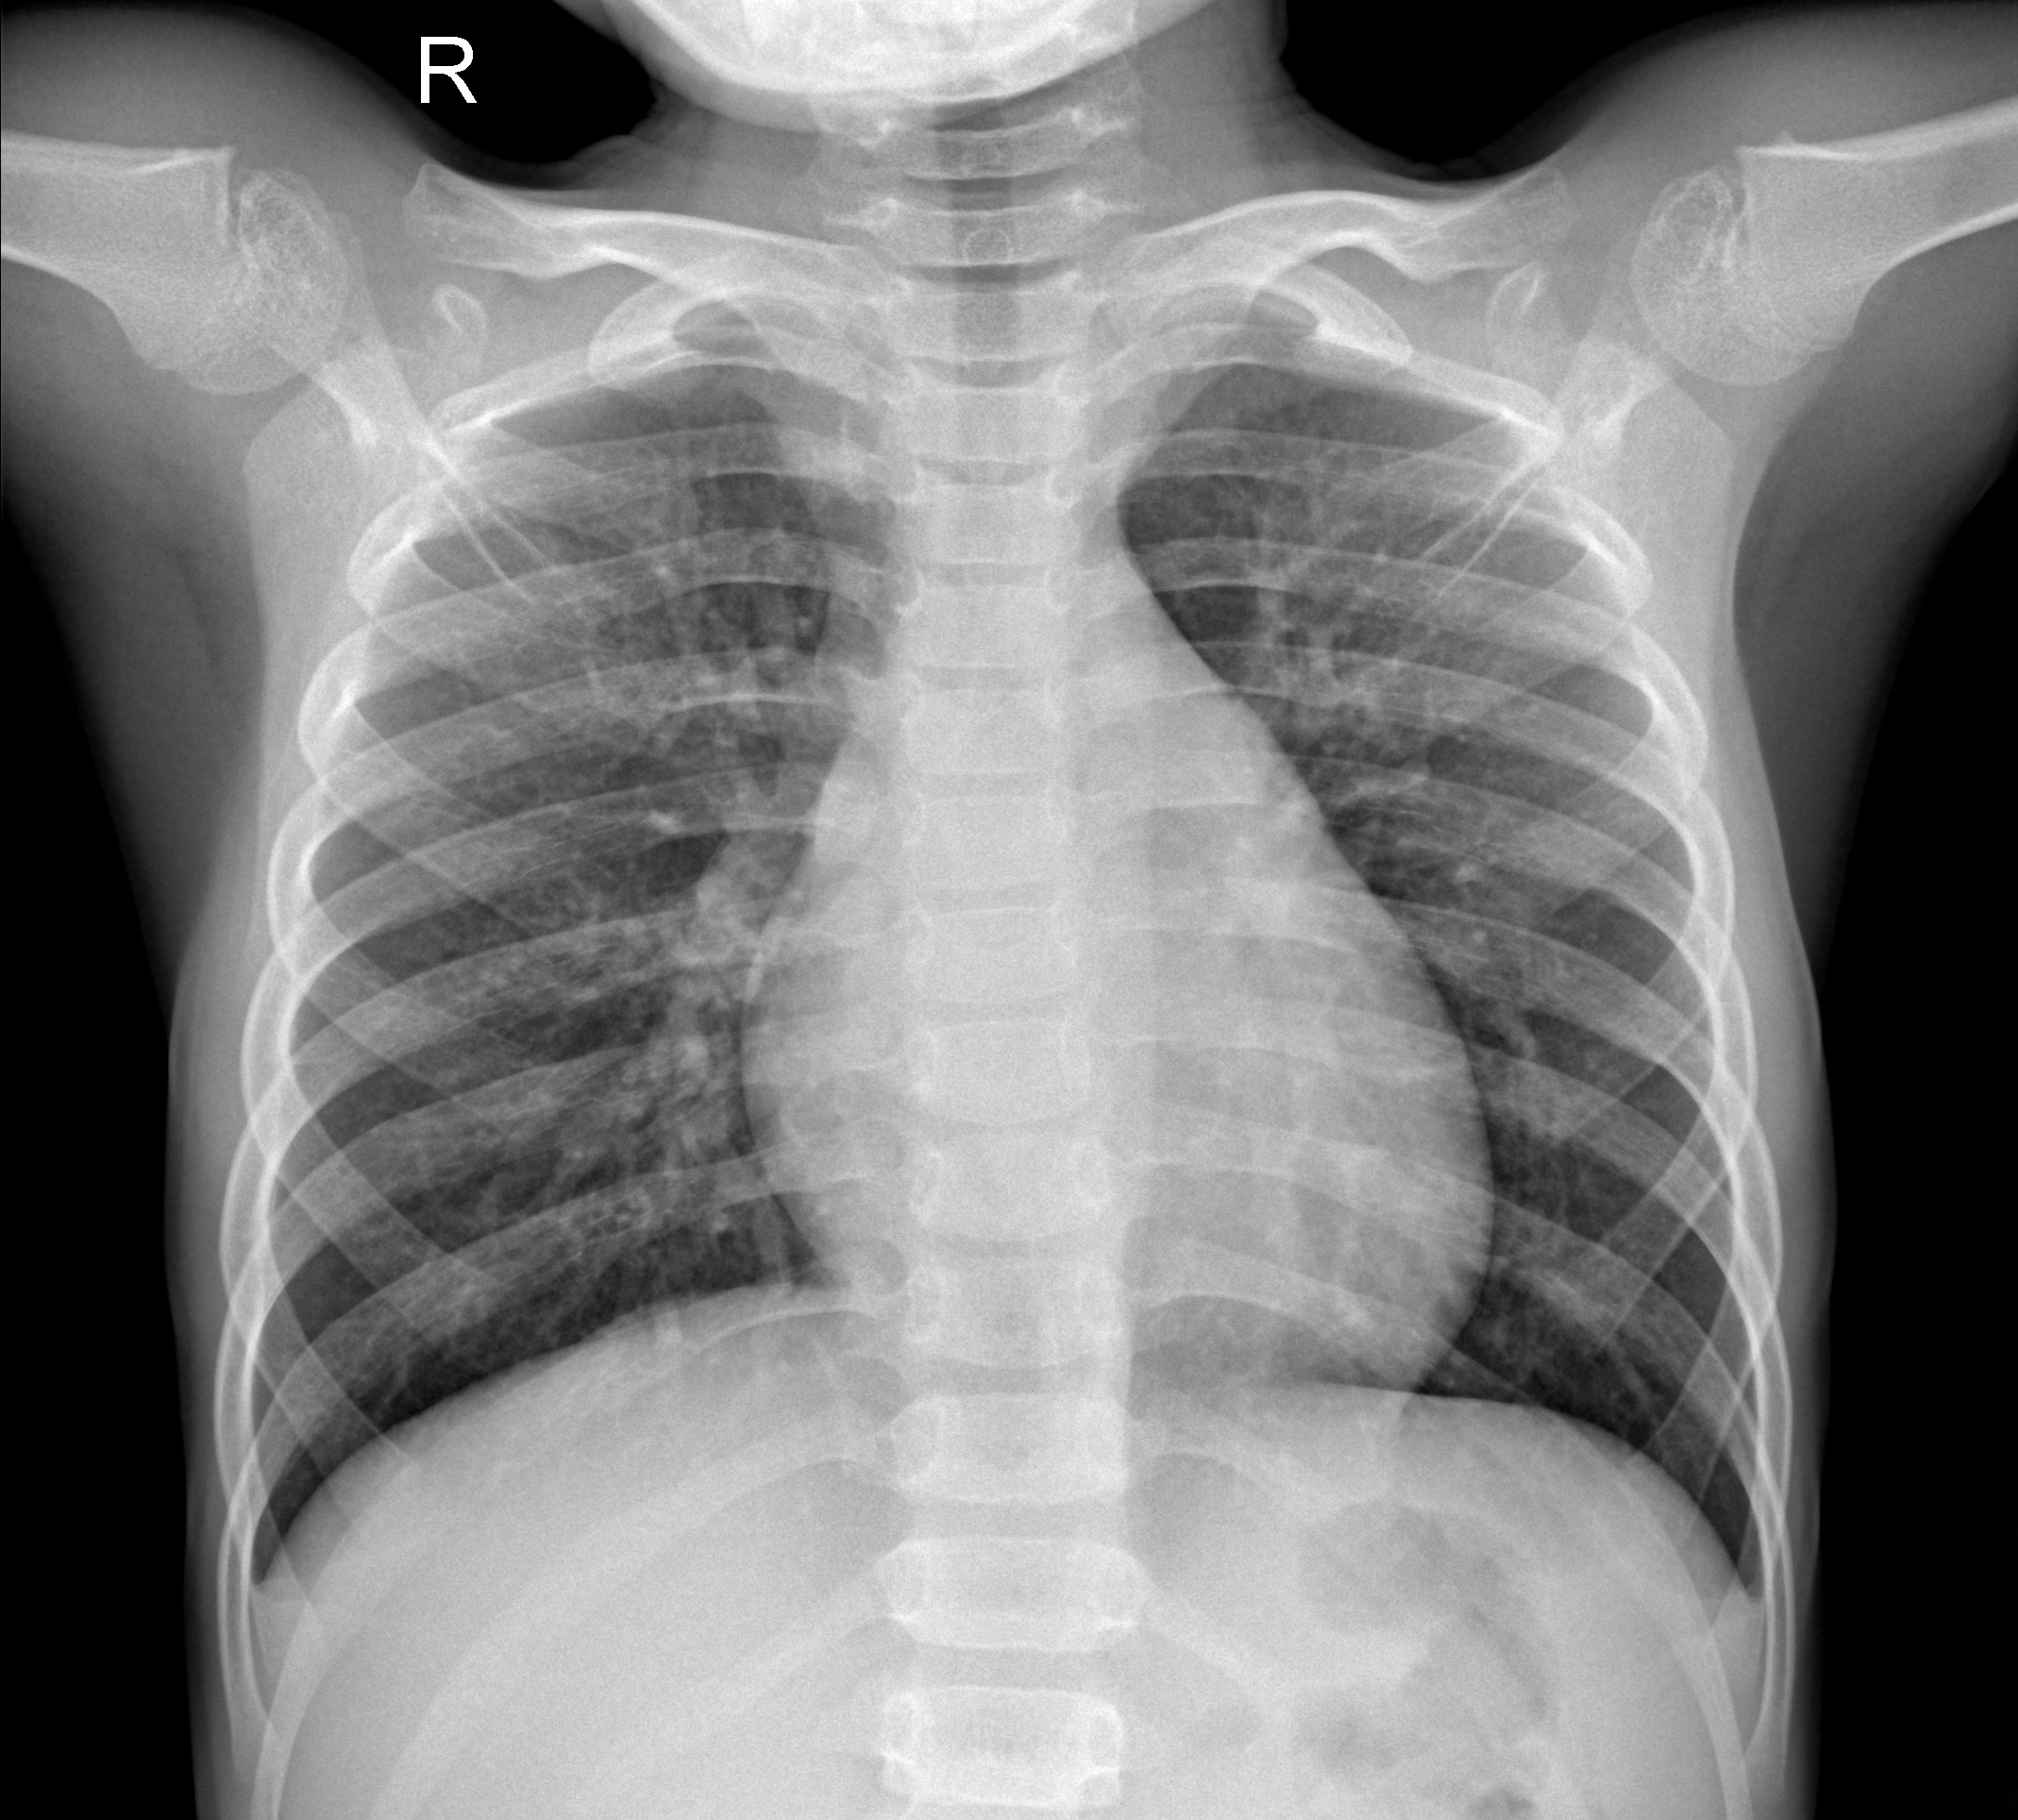
Diagnosis: NORMAL